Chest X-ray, PA view. Patient: 65 years old, sex M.
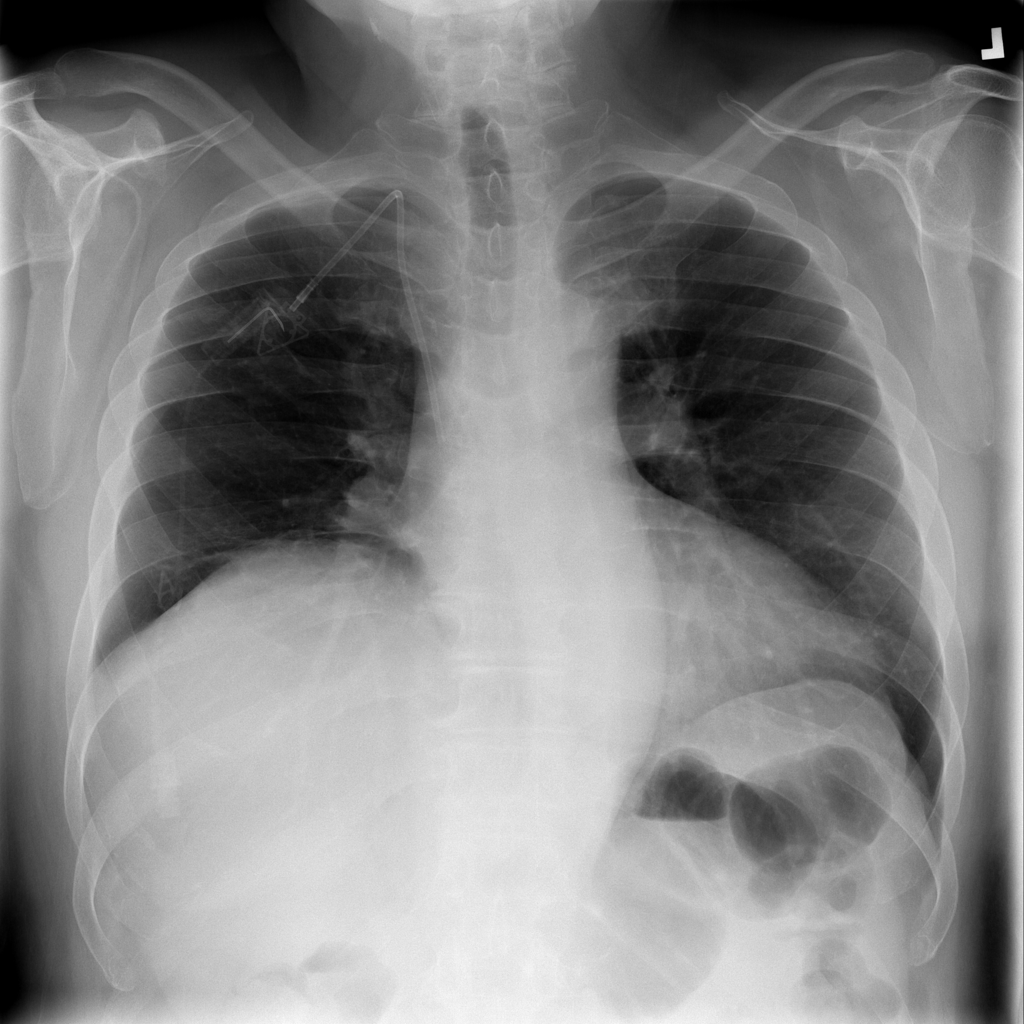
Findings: No Finding